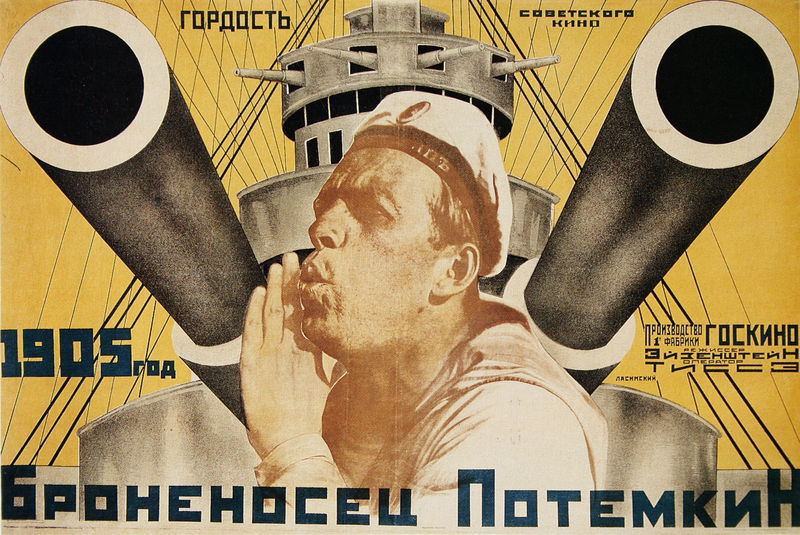
Titel: "Panzerkreuzer Potemkin"
Künstler: Anton Lawinskij
Standort: Moskau
Institution: Lenin-Bibliothek
Schlagwörter: blau, mann, gelb, grau, mund, weiss, kappe, brücke, turm, schiff, schrift, russland, linien, werbung, krieg, seile, symmetrie, striche, collage, taue, panzer, kabel, militär, soldat, plakat, matrose, kanonen, kanonenrohr, marine, pfeifen, russisch, rufen, leitungen, rohre, kriegsschiff, panzerkreuzer, marinesoldat, panzerkreuzer potemkin, potemkin